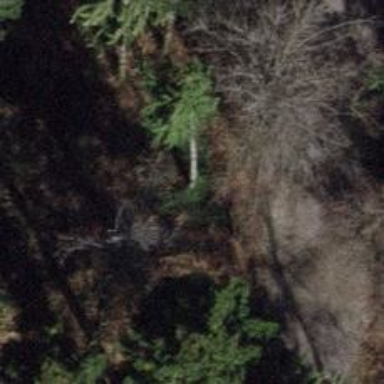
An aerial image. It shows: Brown bench.